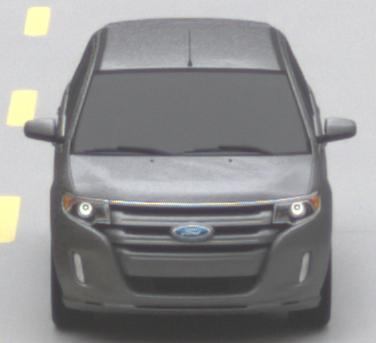
Make: Ford
Model: Edge
Detailed model: Gen. 1 Facelift
Model produced from: 2010
Model produced until: 2015
Doors: 5
Color: gray
Road condition: dry road
Daytime: morning or afternoon
Contrast: low contrast